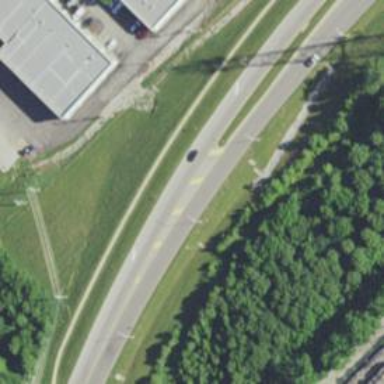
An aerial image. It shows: Tertiary road.